Question: I have a directory that needs to show my company's favicon when you see the directory index that looks like this:

as you can see, favicon.ico is in the folder, but the favicon of the company this is hosted with is displaying in the browser. I searched online for an answer but i found nothing. I really don't have any idea how to do this, and i'm sure there's a way... is it apache?
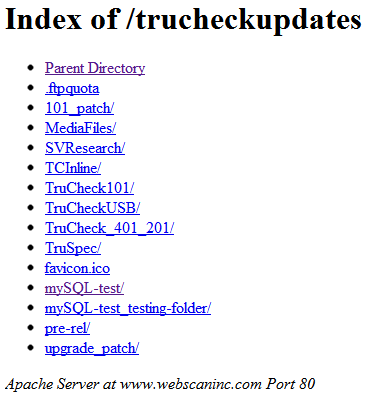
Answer: You're going to need to have the following directive in your Apache config:
'''
AddType image/x-icon .ico
'''
As far as it showing up in the directory index, I'm not sure it will work because you normally need to add this bit of HTML to inform the browser that a favicon exists:
'''
<link rel="icon" href="favicon.ico" type="image/x-icon">
'''
You may be able to modify the template used by Apache to display directory indexes, but I don't know where it is (or even if it's possible to modify, honestly)